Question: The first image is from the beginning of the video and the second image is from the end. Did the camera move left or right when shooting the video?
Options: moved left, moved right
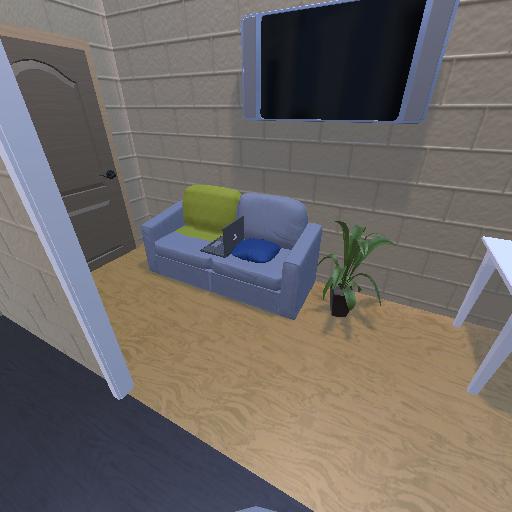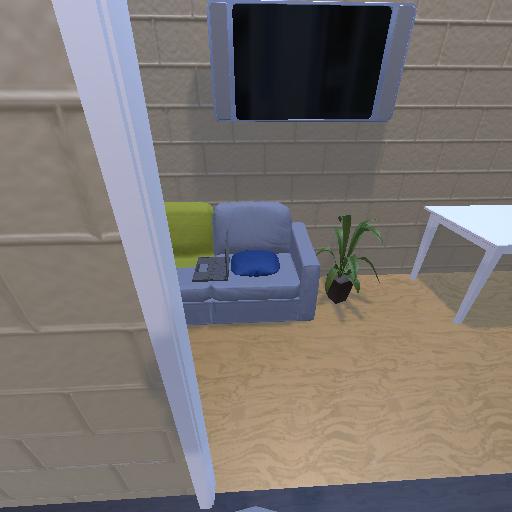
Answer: moved left